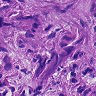
Metastatic tissue present: yes